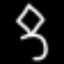
Label: diamond